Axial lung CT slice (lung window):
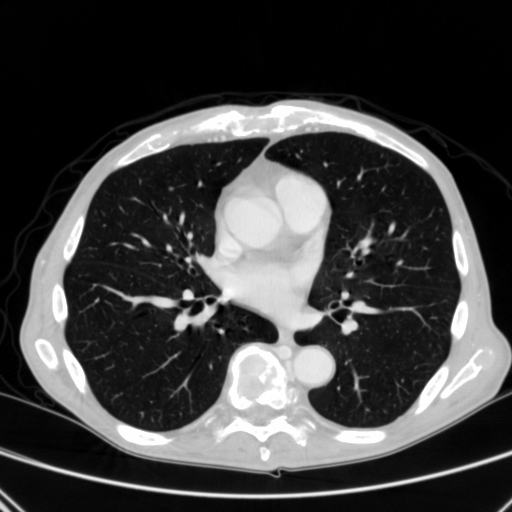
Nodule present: yes
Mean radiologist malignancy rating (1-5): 3